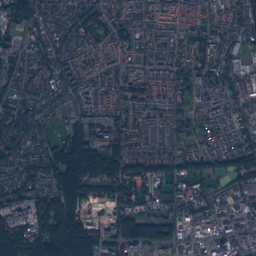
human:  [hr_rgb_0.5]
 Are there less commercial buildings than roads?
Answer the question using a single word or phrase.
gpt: yes

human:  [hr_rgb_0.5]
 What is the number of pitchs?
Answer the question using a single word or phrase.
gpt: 29

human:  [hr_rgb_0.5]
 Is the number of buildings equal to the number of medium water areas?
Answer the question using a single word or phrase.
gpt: no

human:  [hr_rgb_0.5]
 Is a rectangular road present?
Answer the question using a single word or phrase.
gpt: no

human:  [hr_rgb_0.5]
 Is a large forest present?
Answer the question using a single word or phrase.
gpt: yes

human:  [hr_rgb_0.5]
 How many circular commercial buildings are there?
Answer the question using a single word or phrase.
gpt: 0

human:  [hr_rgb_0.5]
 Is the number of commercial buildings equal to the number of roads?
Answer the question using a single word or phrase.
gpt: no

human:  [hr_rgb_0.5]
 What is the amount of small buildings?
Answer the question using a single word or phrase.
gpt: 13916

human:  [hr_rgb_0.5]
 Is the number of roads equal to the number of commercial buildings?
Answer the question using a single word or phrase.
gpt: no

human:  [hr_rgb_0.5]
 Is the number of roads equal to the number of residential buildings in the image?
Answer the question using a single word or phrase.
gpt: no

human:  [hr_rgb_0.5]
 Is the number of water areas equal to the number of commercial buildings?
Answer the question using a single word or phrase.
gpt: no

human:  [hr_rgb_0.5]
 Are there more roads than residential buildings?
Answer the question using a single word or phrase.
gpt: no

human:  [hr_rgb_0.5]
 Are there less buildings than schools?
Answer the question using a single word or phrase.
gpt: no

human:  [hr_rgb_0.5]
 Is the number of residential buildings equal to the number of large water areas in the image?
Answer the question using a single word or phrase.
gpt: no

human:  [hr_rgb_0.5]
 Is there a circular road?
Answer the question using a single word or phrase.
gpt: no

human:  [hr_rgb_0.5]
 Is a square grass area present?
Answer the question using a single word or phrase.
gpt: yes

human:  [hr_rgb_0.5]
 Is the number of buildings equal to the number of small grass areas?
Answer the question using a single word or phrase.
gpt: no

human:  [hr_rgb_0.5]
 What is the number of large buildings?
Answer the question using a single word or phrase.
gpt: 31

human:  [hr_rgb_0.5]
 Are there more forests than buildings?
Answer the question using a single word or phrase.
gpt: no

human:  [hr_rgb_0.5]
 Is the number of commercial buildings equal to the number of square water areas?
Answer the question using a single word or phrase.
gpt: no

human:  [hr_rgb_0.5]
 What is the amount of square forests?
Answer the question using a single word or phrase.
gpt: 1

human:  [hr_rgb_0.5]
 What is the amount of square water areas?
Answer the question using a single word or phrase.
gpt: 1

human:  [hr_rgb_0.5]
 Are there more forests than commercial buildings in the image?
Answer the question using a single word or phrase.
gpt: no

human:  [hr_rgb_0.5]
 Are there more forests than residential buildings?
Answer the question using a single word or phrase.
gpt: no

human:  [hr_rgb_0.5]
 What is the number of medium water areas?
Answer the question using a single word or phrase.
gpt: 7

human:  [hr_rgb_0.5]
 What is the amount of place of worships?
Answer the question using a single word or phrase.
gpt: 3

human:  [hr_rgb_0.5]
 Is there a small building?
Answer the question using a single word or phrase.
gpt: yes

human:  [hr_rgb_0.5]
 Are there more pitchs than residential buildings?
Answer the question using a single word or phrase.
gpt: no

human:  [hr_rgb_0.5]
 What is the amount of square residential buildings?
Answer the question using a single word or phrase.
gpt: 0

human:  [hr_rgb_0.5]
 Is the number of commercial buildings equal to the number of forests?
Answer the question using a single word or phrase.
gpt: no

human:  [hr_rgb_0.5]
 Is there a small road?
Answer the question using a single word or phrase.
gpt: yes

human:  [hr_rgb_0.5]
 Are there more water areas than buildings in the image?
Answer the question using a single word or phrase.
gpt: no

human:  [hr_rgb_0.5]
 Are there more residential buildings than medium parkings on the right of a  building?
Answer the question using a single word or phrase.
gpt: yes

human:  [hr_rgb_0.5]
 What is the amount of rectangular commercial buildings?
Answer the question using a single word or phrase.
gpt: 99

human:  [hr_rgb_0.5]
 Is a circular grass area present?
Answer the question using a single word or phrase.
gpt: yes

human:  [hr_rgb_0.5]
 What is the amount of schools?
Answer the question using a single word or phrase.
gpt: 6